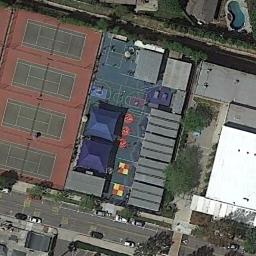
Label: tennis_court